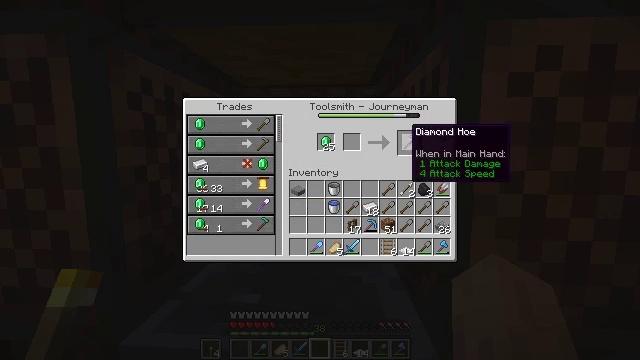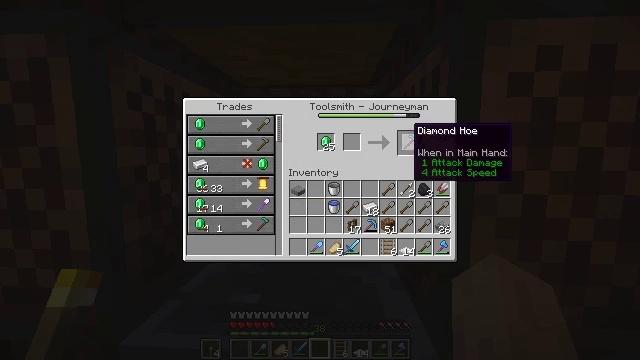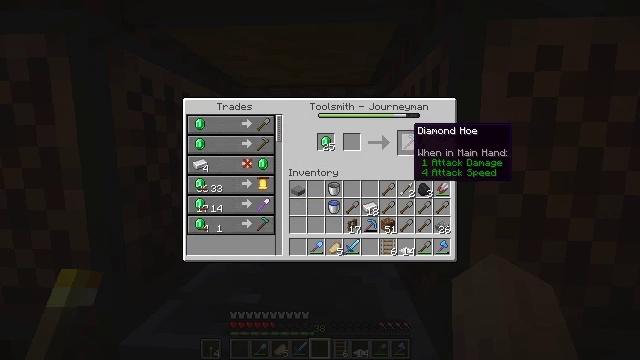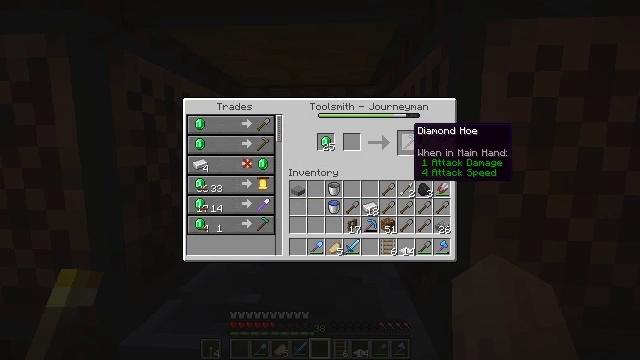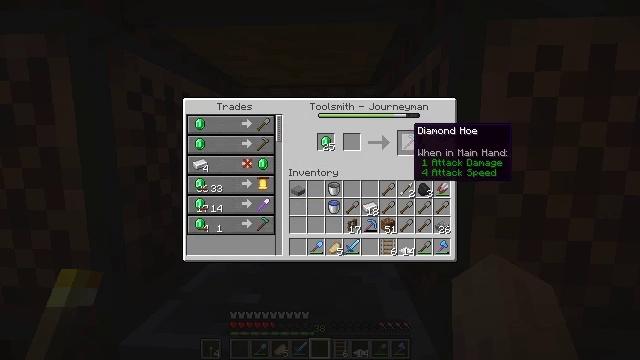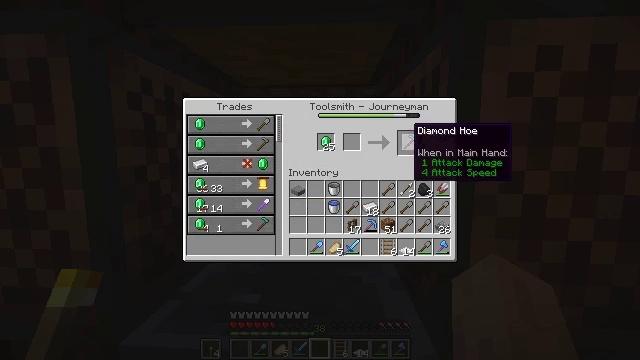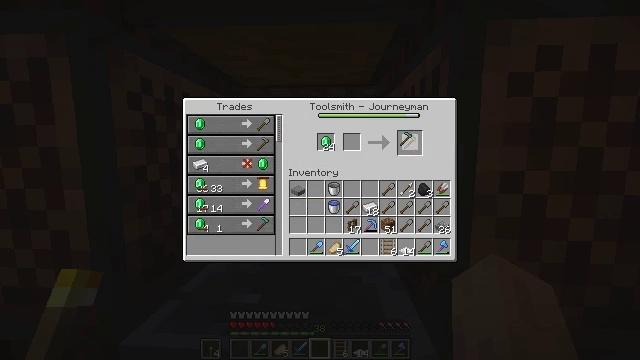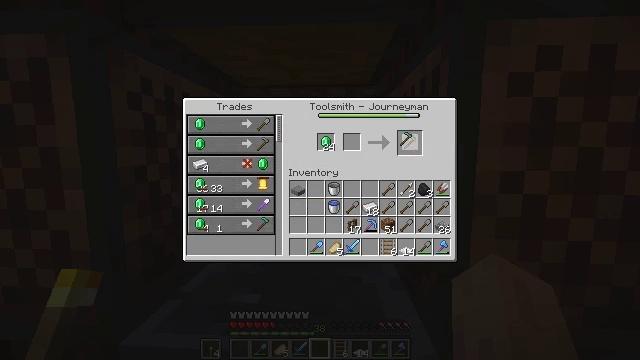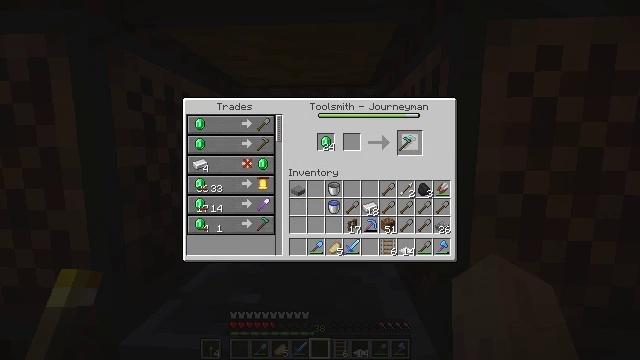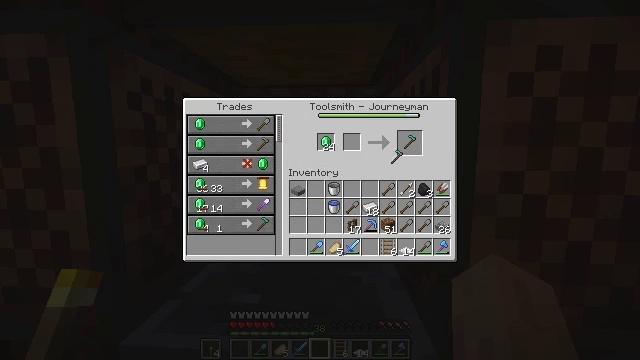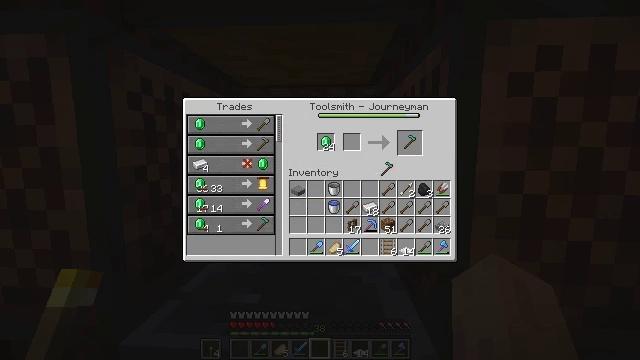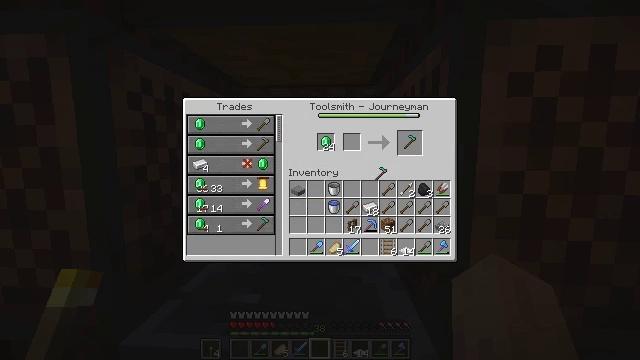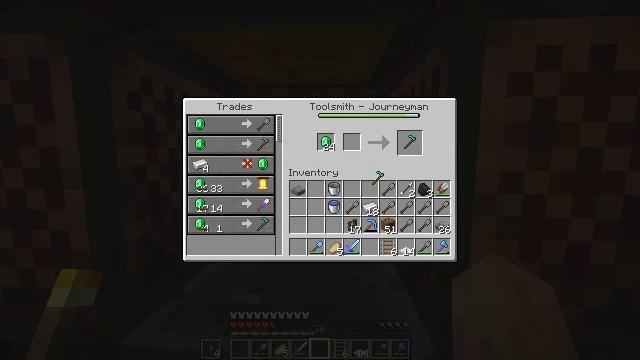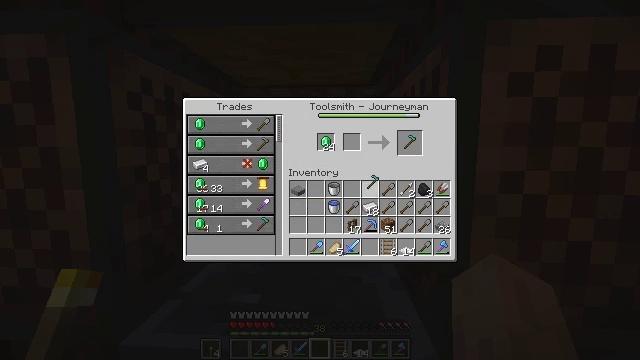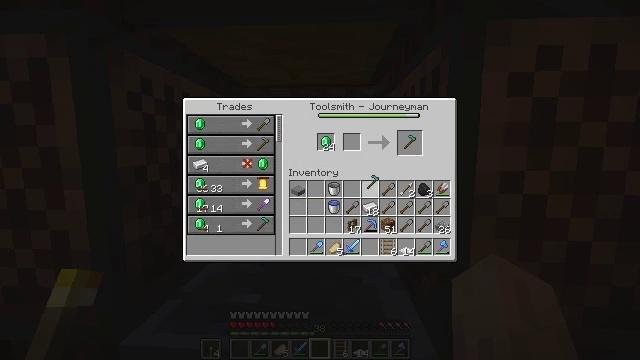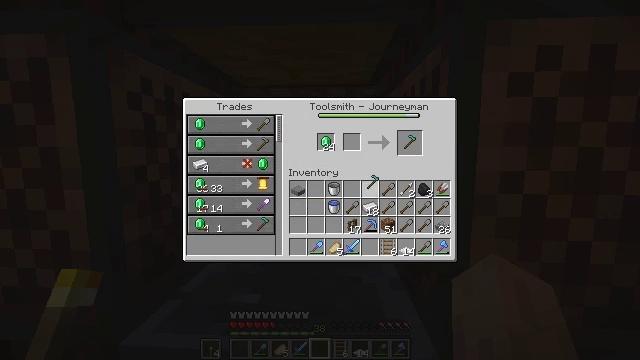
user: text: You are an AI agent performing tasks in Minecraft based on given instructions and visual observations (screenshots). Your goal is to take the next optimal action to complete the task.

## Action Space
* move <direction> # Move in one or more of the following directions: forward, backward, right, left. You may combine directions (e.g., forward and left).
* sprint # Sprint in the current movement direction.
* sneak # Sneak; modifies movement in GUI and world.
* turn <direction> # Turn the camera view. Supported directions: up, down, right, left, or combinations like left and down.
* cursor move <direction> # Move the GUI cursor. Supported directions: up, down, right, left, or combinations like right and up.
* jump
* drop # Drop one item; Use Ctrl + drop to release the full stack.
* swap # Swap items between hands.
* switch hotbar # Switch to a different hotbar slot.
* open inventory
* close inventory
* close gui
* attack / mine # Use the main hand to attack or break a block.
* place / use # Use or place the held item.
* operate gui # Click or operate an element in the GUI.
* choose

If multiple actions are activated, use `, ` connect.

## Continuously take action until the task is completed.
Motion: motion action
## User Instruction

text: Produce a diamond hoe at the crafting table.
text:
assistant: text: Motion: no_op
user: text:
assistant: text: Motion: no_op
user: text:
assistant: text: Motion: no_op
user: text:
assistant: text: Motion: no_op
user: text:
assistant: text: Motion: no_op
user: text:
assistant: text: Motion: operate gui
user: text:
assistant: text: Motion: operate gui
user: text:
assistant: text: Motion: no_op
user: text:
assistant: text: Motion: cursor move left and down
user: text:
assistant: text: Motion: cursor move left and down
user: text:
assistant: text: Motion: no_op
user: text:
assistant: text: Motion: no_op
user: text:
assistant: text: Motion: no_op
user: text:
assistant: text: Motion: no_op
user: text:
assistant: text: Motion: no_op
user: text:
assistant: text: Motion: no_op
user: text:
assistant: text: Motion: operate gui
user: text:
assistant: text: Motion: operate gui
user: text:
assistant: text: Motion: operate gui
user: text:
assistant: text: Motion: no_op
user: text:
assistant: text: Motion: no_op
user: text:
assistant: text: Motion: no_op
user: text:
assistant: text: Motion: cursor move right and up
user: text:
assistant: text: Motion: cursor move right and up
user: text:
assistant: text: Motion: cursor move up
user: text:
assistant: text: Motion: no_op
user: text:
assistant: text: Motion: no_op
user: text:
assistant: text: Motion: no_op
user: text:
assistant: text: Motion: no_op
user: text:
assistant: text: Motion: no_op